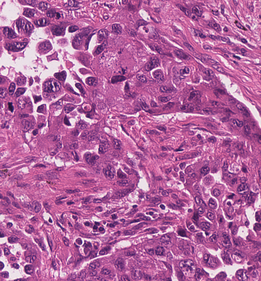
Tumor epithelial tissue: yes
Tumor-associated stroma tissue: yes
Normal tissue: no